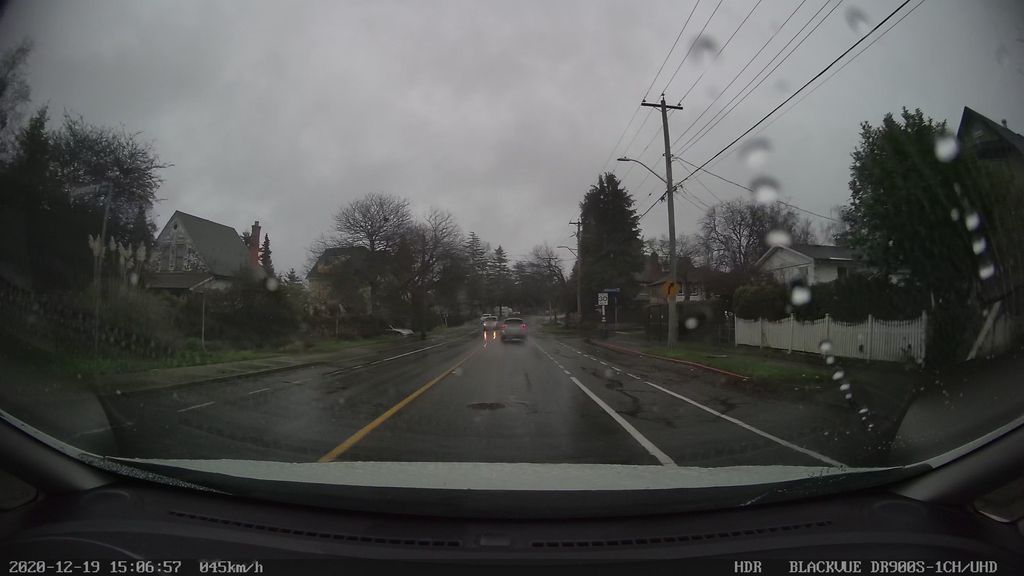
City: victoria